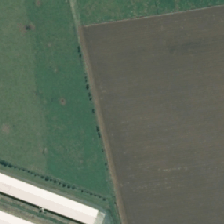
Land cover: shortrotation_cropland